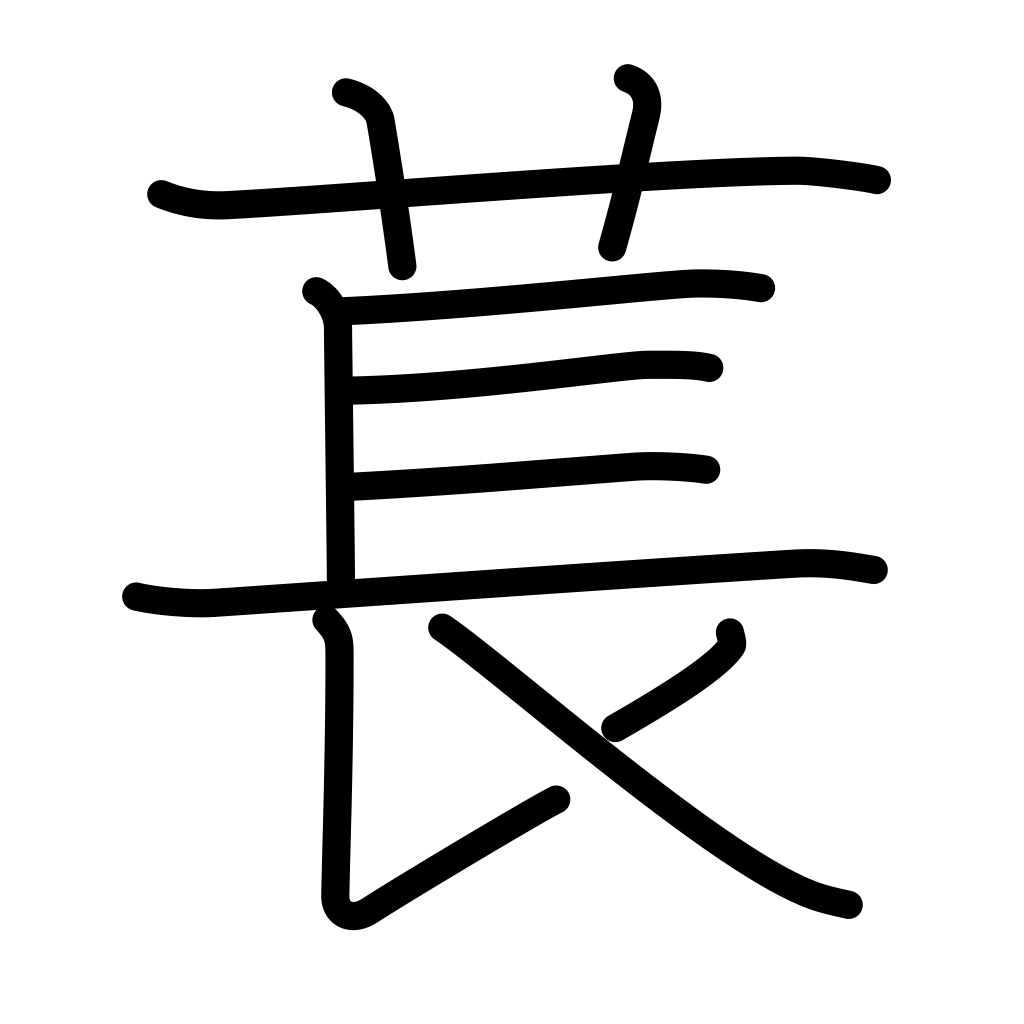
Meaning: type of plant